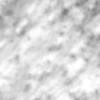
Label: no_change